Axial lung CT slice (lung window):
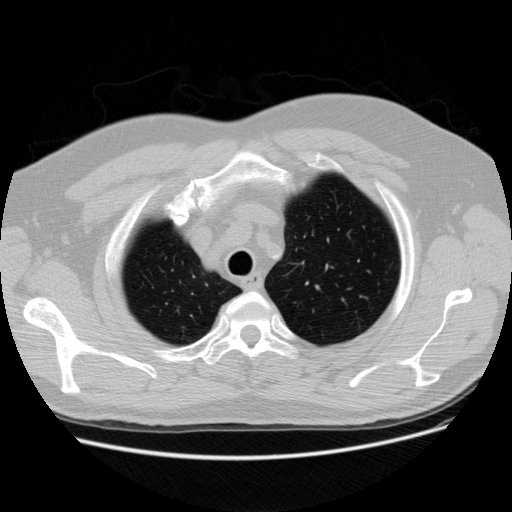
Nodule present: no